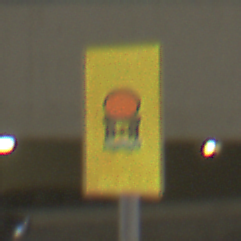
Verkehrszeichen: FahrzeugeMitWassergefaehrdenderLadungOhnePfeilsymbol
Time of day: Midday
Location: Roofed (Urban)
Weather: Overcast
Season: NotSpecified
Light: Artificial